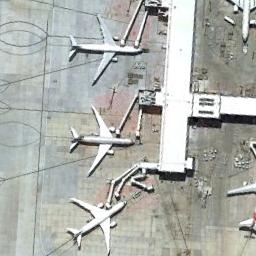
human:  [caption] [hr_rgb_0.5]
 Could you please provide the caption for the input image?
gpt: Three planes parked at the corresponding departure gates .

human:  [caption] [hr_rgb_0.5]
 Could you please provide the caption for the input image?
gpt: Three planes parked next to boarding bridges of the striped terminal .

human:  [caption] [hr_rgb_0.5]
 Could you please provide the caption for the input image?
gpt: Several planes of different sizes are neatly parked beside buildings in the airport .

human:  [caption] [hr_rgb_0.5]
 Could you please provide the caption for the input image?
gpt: Three airplanes were parked around the buildings .

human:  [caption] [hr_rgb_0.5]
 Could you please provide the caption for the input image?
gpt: Four planes are in the parking lot next to the building .